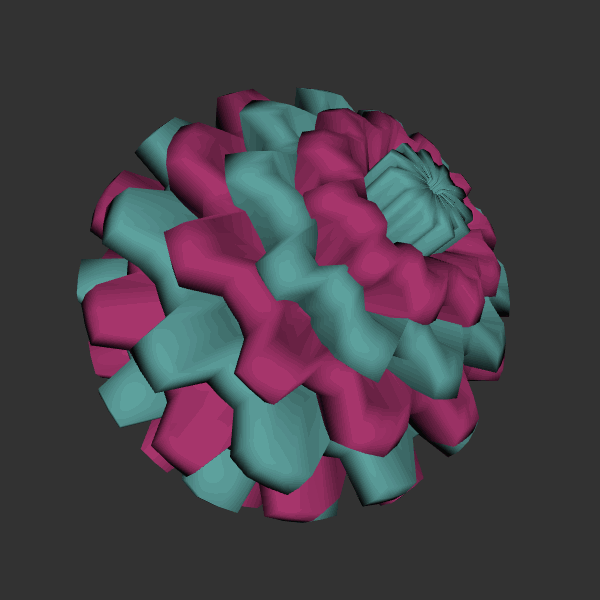
Background: dark